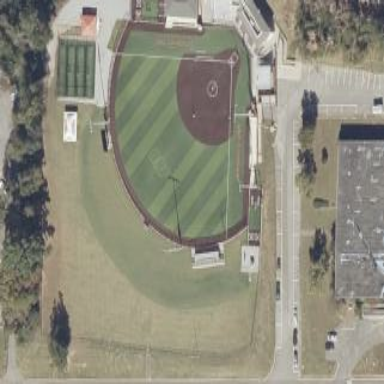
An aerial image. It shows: Softball pitch for leisure and sport activities.